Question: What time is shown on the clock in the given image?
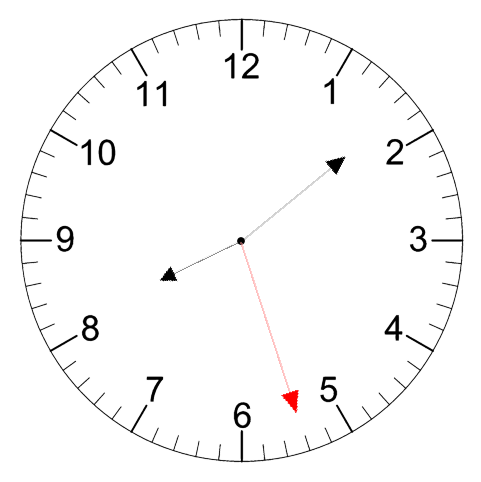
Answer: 08:08:27